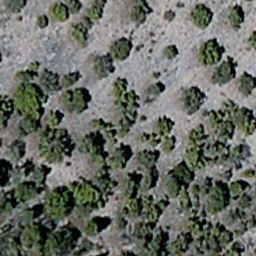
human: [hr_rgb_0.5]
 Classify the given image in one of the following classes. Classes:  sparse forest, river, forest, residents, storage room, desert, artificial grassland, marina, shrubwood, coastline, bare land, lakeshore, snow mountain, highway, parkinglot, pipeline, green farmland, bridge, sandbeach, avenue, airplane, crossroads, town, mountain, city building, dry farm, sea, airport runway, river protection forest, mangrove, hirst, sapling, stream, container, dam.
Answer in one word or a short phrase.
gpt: sparse forest